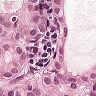
Metastatic tissue present: yes